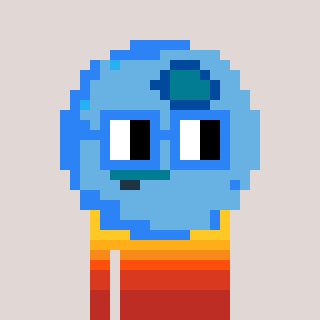
a pixel art character with square blue glasses, a blueberry-shaped head and a orange-colored body on a warm background